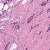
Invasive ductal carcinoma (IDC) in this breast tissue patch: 1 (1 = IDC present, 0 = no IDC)